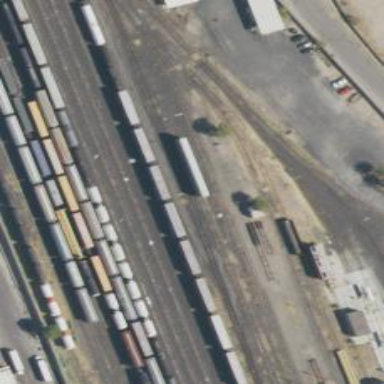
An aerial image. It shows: View of railway yard.